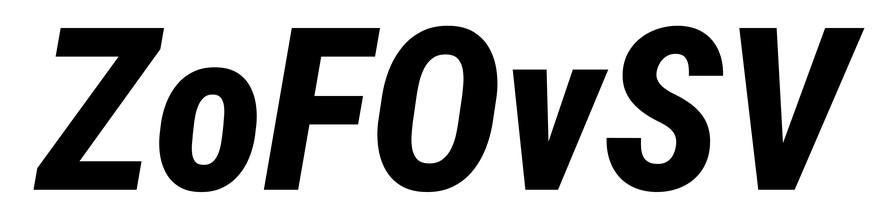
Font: Roboto-Italic_Condensed_ExtraBold_Italic